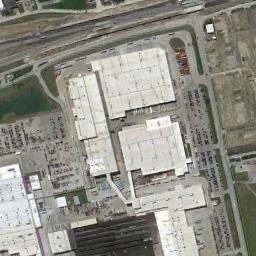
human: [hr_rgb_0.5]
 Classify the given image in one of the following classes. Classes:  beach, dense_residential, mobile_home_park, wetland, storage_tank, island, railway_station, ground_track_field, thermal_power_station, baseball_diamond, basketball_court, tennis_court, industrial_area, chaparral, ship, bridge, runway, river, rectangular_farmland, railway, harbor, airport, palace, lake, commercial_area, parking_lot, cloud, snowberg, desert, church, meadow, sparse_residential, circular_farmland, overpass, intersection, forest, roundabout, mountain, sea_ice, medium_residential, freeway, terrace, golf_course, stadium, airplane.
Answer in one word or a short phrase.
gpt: industrial_area